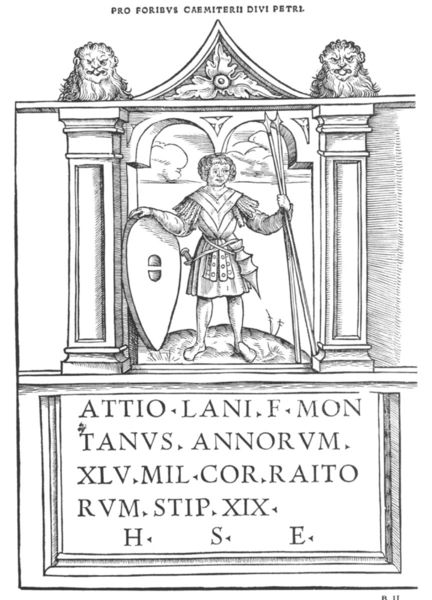
Titel: Holzschnitt vom Grabstein des Attio aus J. Huttich, Collectanea antiquitatum
Schlagwörter: himmel, blume, säulen, zeichnung, schrift, stab, lanze, inschrift, druck, schraffur, stich, schwert, soldat, schraffiert, ritter, rüstung, portal, löwen, rundbögen, lanzen, speer, schilg, rollelatein